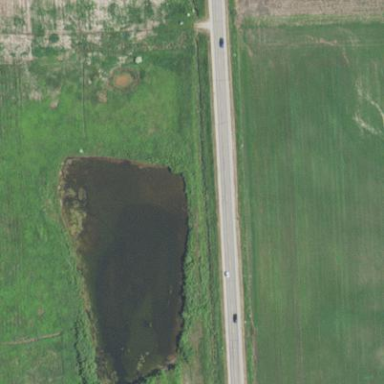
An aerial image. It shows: Pond with natural water.